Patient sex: F
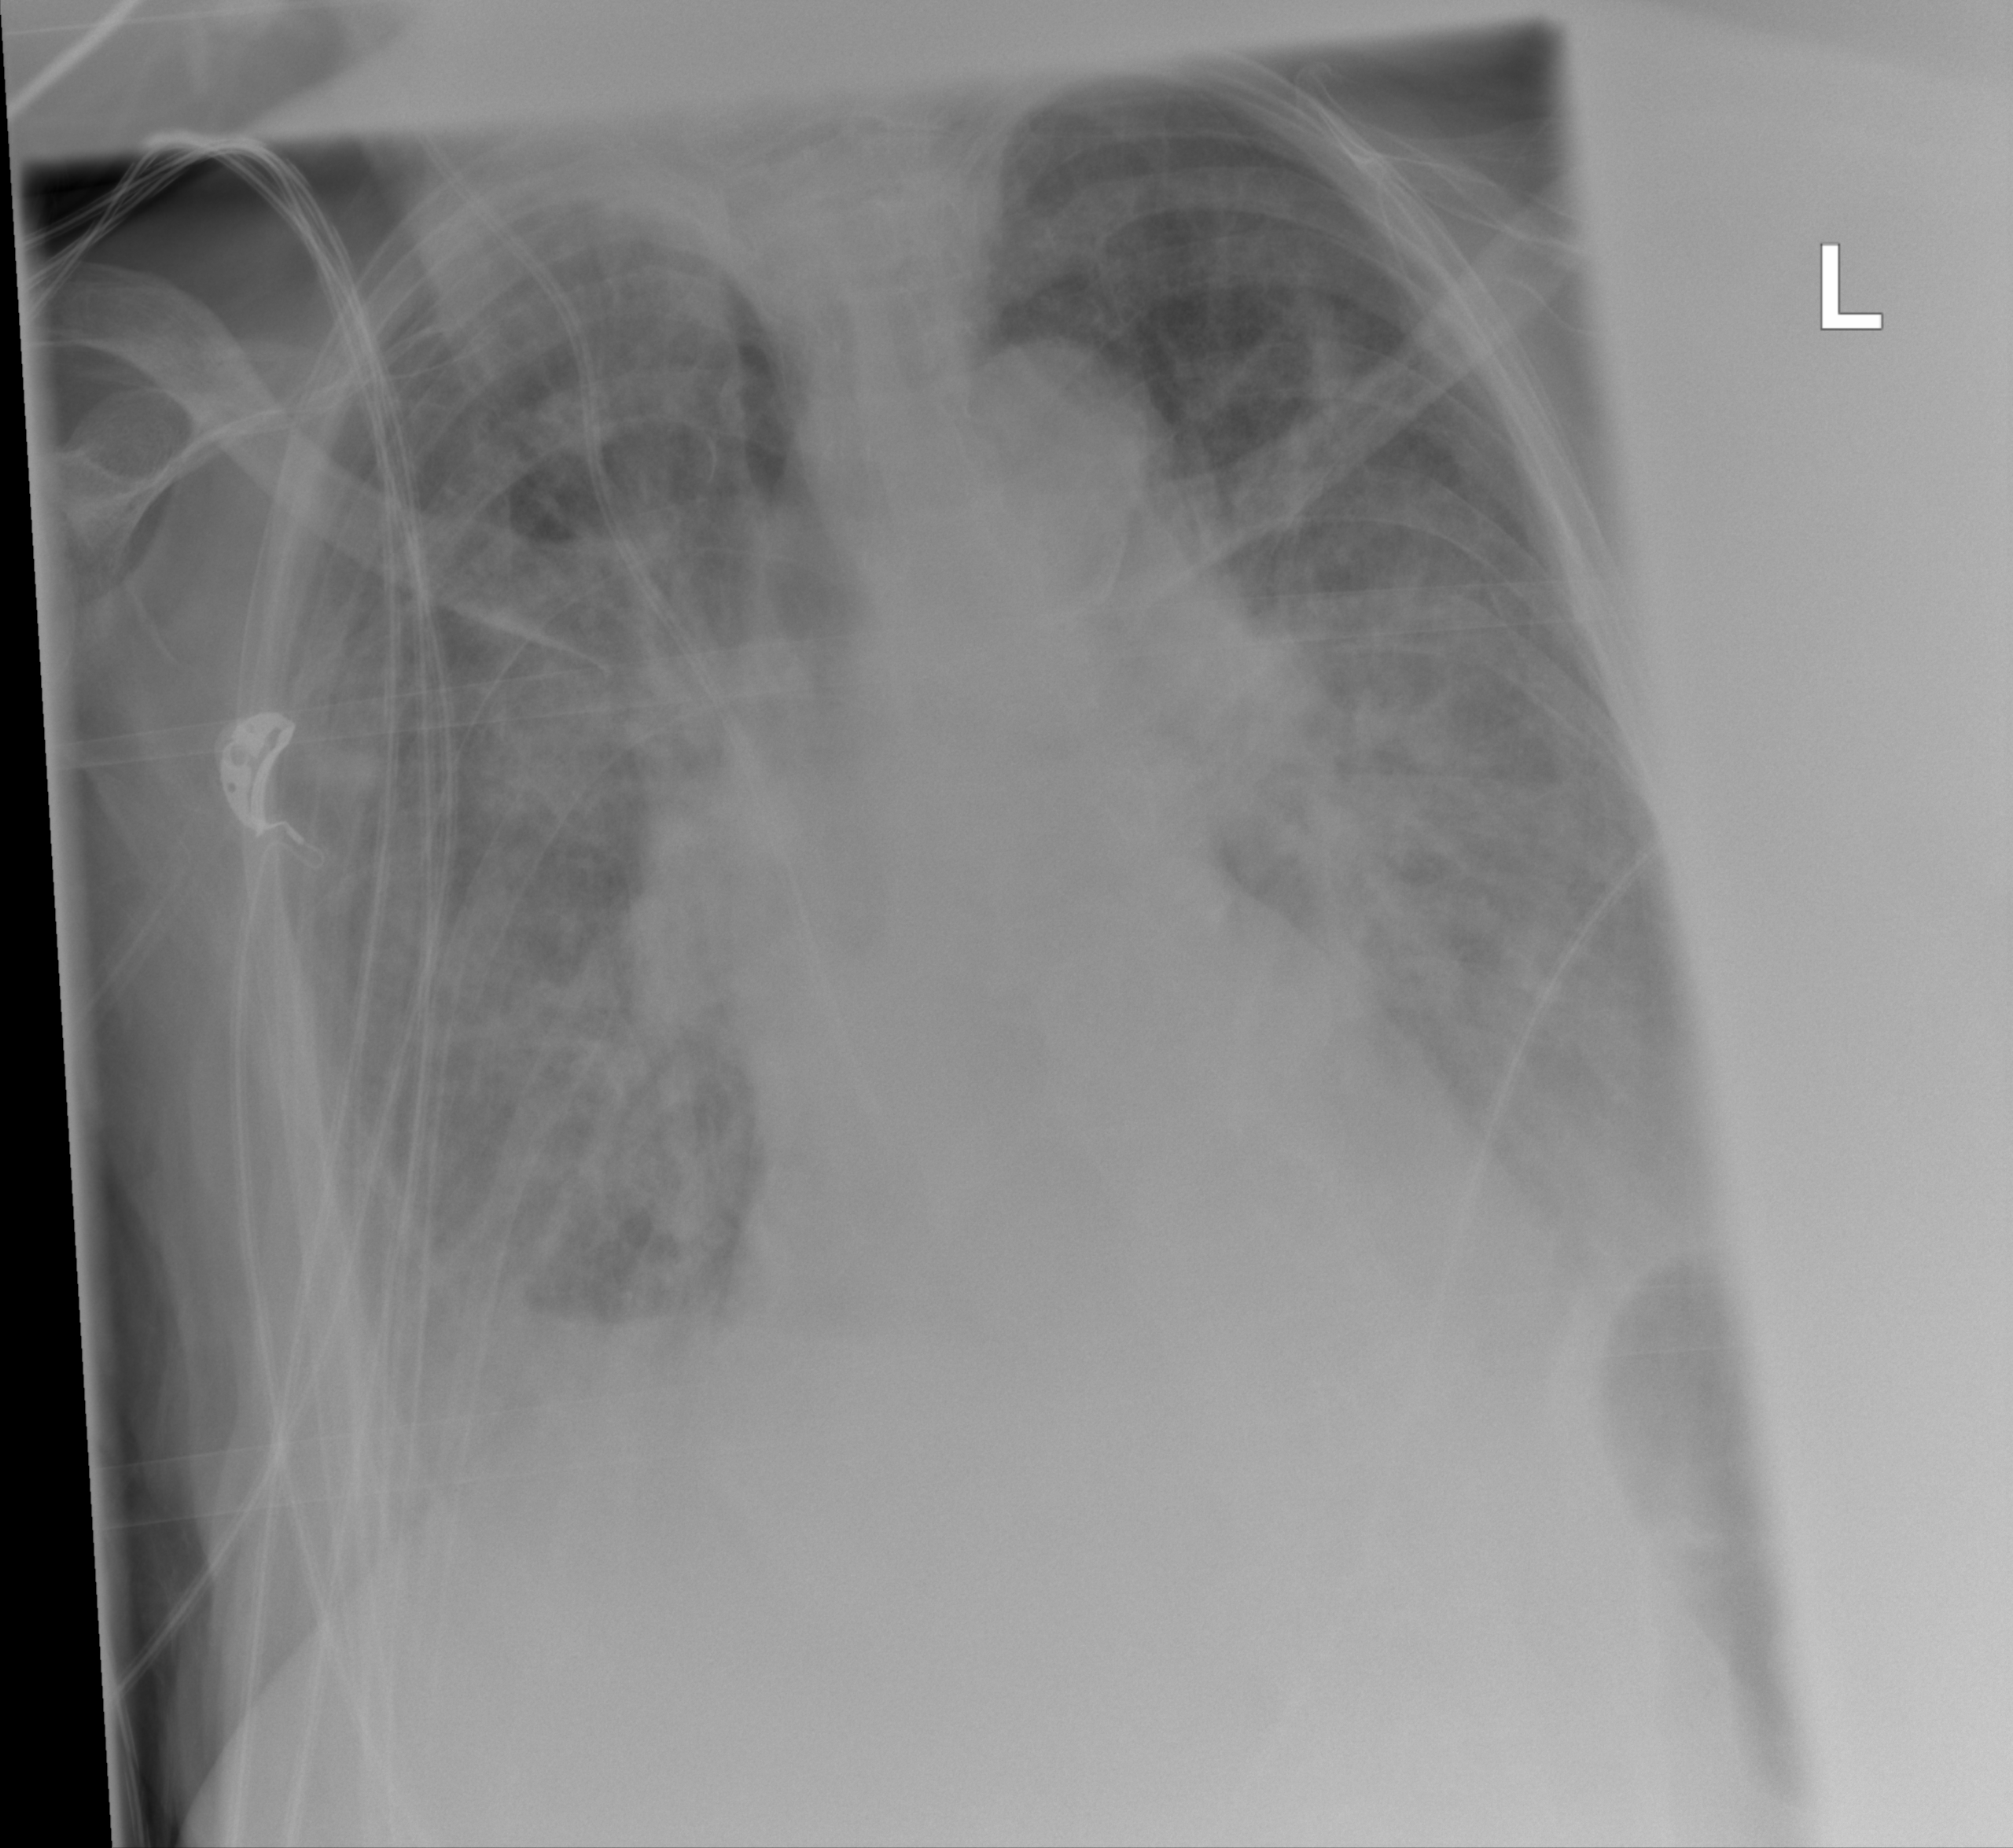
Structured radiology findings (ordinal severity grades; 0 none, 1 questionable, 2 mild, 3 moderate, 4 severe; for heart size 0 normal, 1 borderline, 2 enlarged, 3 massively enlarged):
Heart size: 0
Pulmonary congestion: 2
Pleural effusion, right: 2
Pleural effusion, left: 3
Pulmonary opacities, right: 2
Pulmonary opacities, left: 2
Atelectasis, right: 2
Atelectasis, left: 3